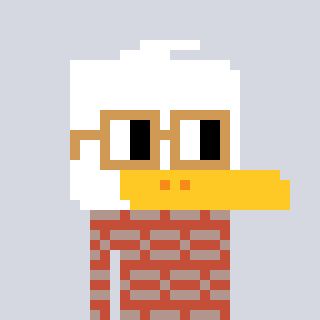
a pixel art character with square brown glasses, a duck-shaped head and a rust-colored body on a cool background